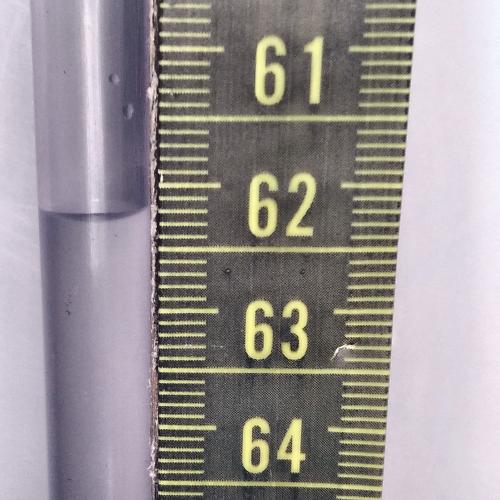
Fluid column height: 62.2 cm